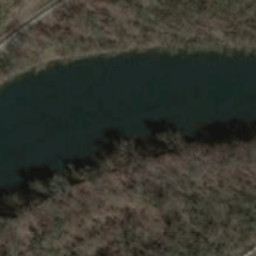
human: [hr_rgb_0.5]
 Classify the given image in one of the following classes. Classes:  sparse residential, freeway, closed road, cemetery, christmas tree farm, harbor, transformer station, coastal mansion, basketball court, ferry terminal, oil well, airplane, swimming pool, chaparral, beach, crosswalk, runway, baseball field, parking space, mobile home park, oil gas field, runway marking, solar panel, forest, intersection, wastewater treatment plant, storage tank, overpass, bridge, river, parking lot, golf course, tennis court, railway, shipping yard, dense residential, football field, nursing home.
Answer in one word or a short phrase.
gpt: river